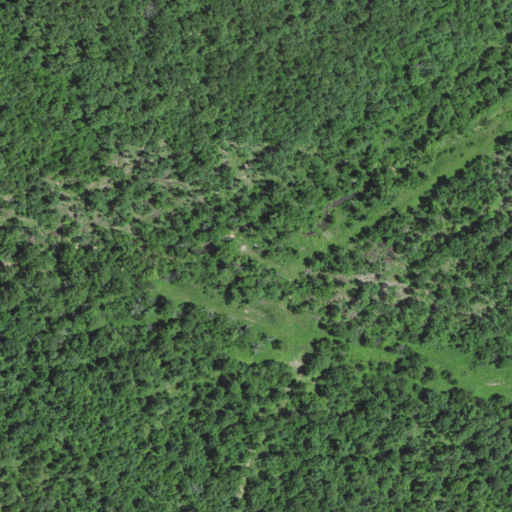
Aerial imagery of valley in Missouri named Cassidy Hollow containing only deciduous forest